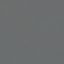
Land use / land cover class: SeaLake